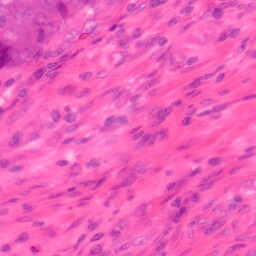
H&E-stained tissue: Colon